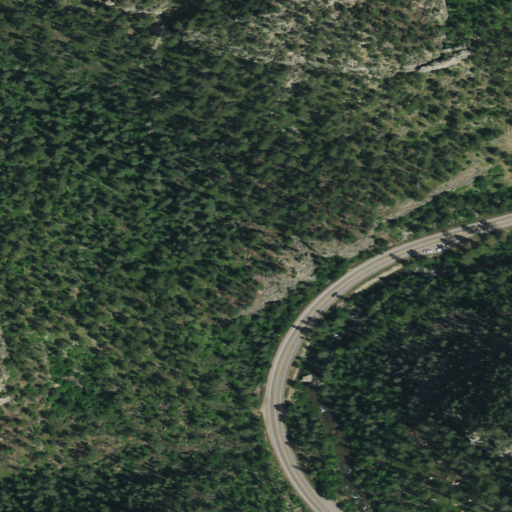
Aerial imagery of valley in South Dakota named Eleven Hour Gulch containing evergreen forest, low intensity development, open development, and medium intensity development